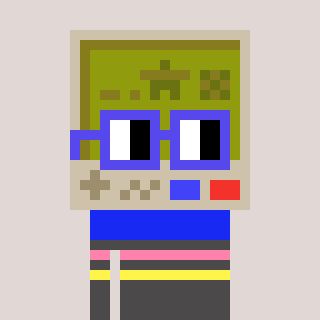
a pixel art character with square blue glasses, a gameboy-shaped head and a grayscale-colored body on a warm background